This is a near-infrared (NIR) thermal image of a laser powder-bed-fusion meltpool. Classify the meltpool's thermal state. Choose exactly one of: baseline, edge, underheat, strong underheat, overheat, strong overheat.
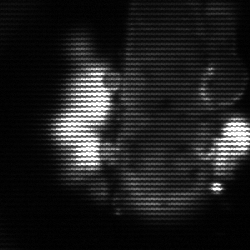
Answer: strong underheat